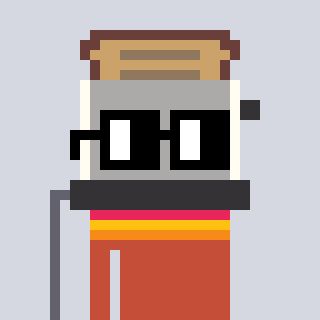
a pixel art character with square black glasses, a toaster-shaped head and a rust-colored body on a cool background